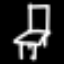
Label: chair